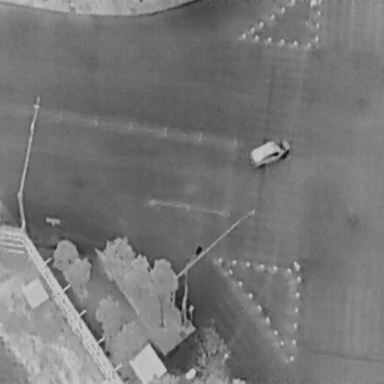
There is a Car in the infrared image.